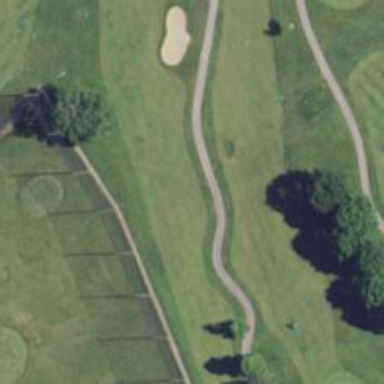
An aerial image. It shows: View of golf hole.